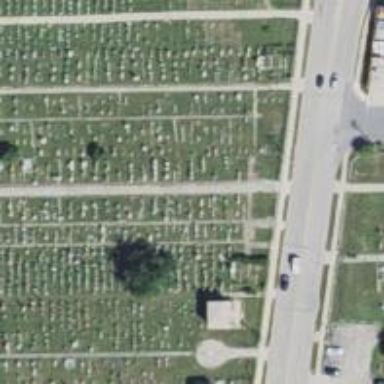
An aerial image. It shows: Sector in the cemetery.